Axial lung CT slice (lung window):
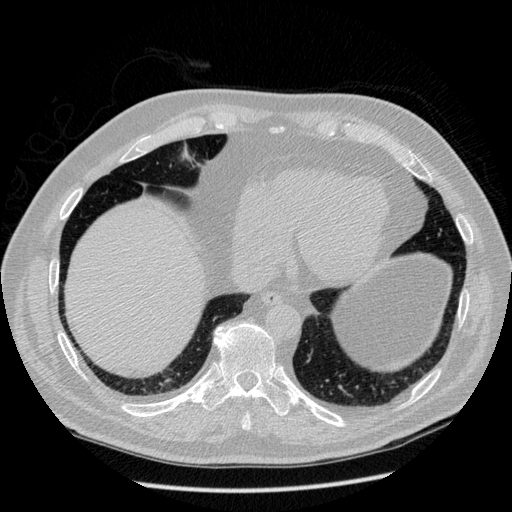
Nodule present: no